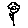
Label: flower